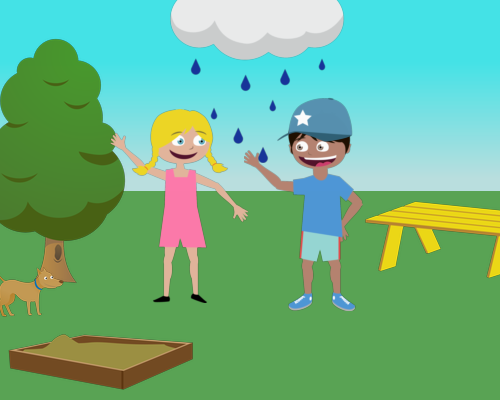
small bushy tree on left side and small dog on left his head is covering the bottom of the tree trunk and half his body is cut off and on the left edge small sandbox and large jenny with head standing from tree waving and smiling facing right and a large rain cloud and mike is level with jenny to the right and facing left waving and smiling with blue hat on behind him is a medium table up against the right side